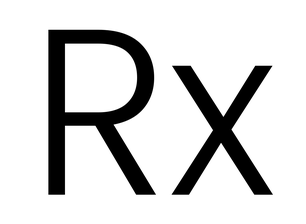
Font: Poppins-Light